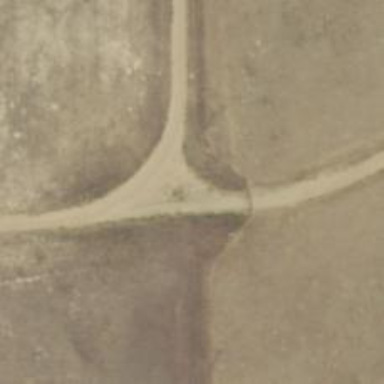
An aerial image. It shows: Road specifically designated for service vehicles within wind farm.